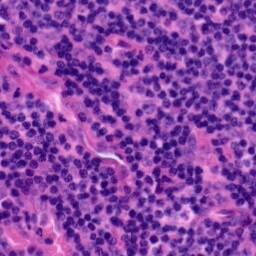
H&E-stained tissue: Tonsil